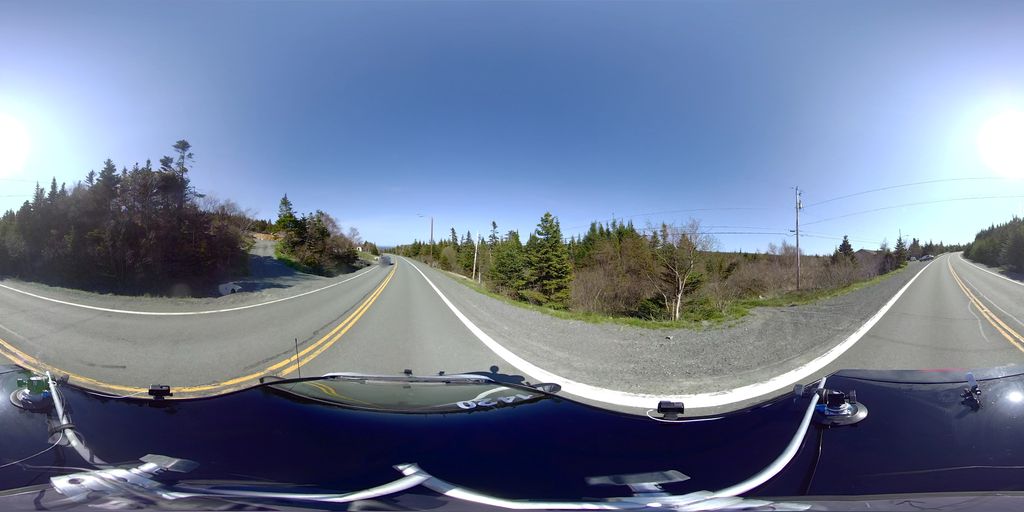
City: st_johns